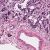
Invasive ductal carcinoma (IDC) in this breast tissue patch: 1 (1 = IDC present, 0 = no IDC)